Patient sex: F
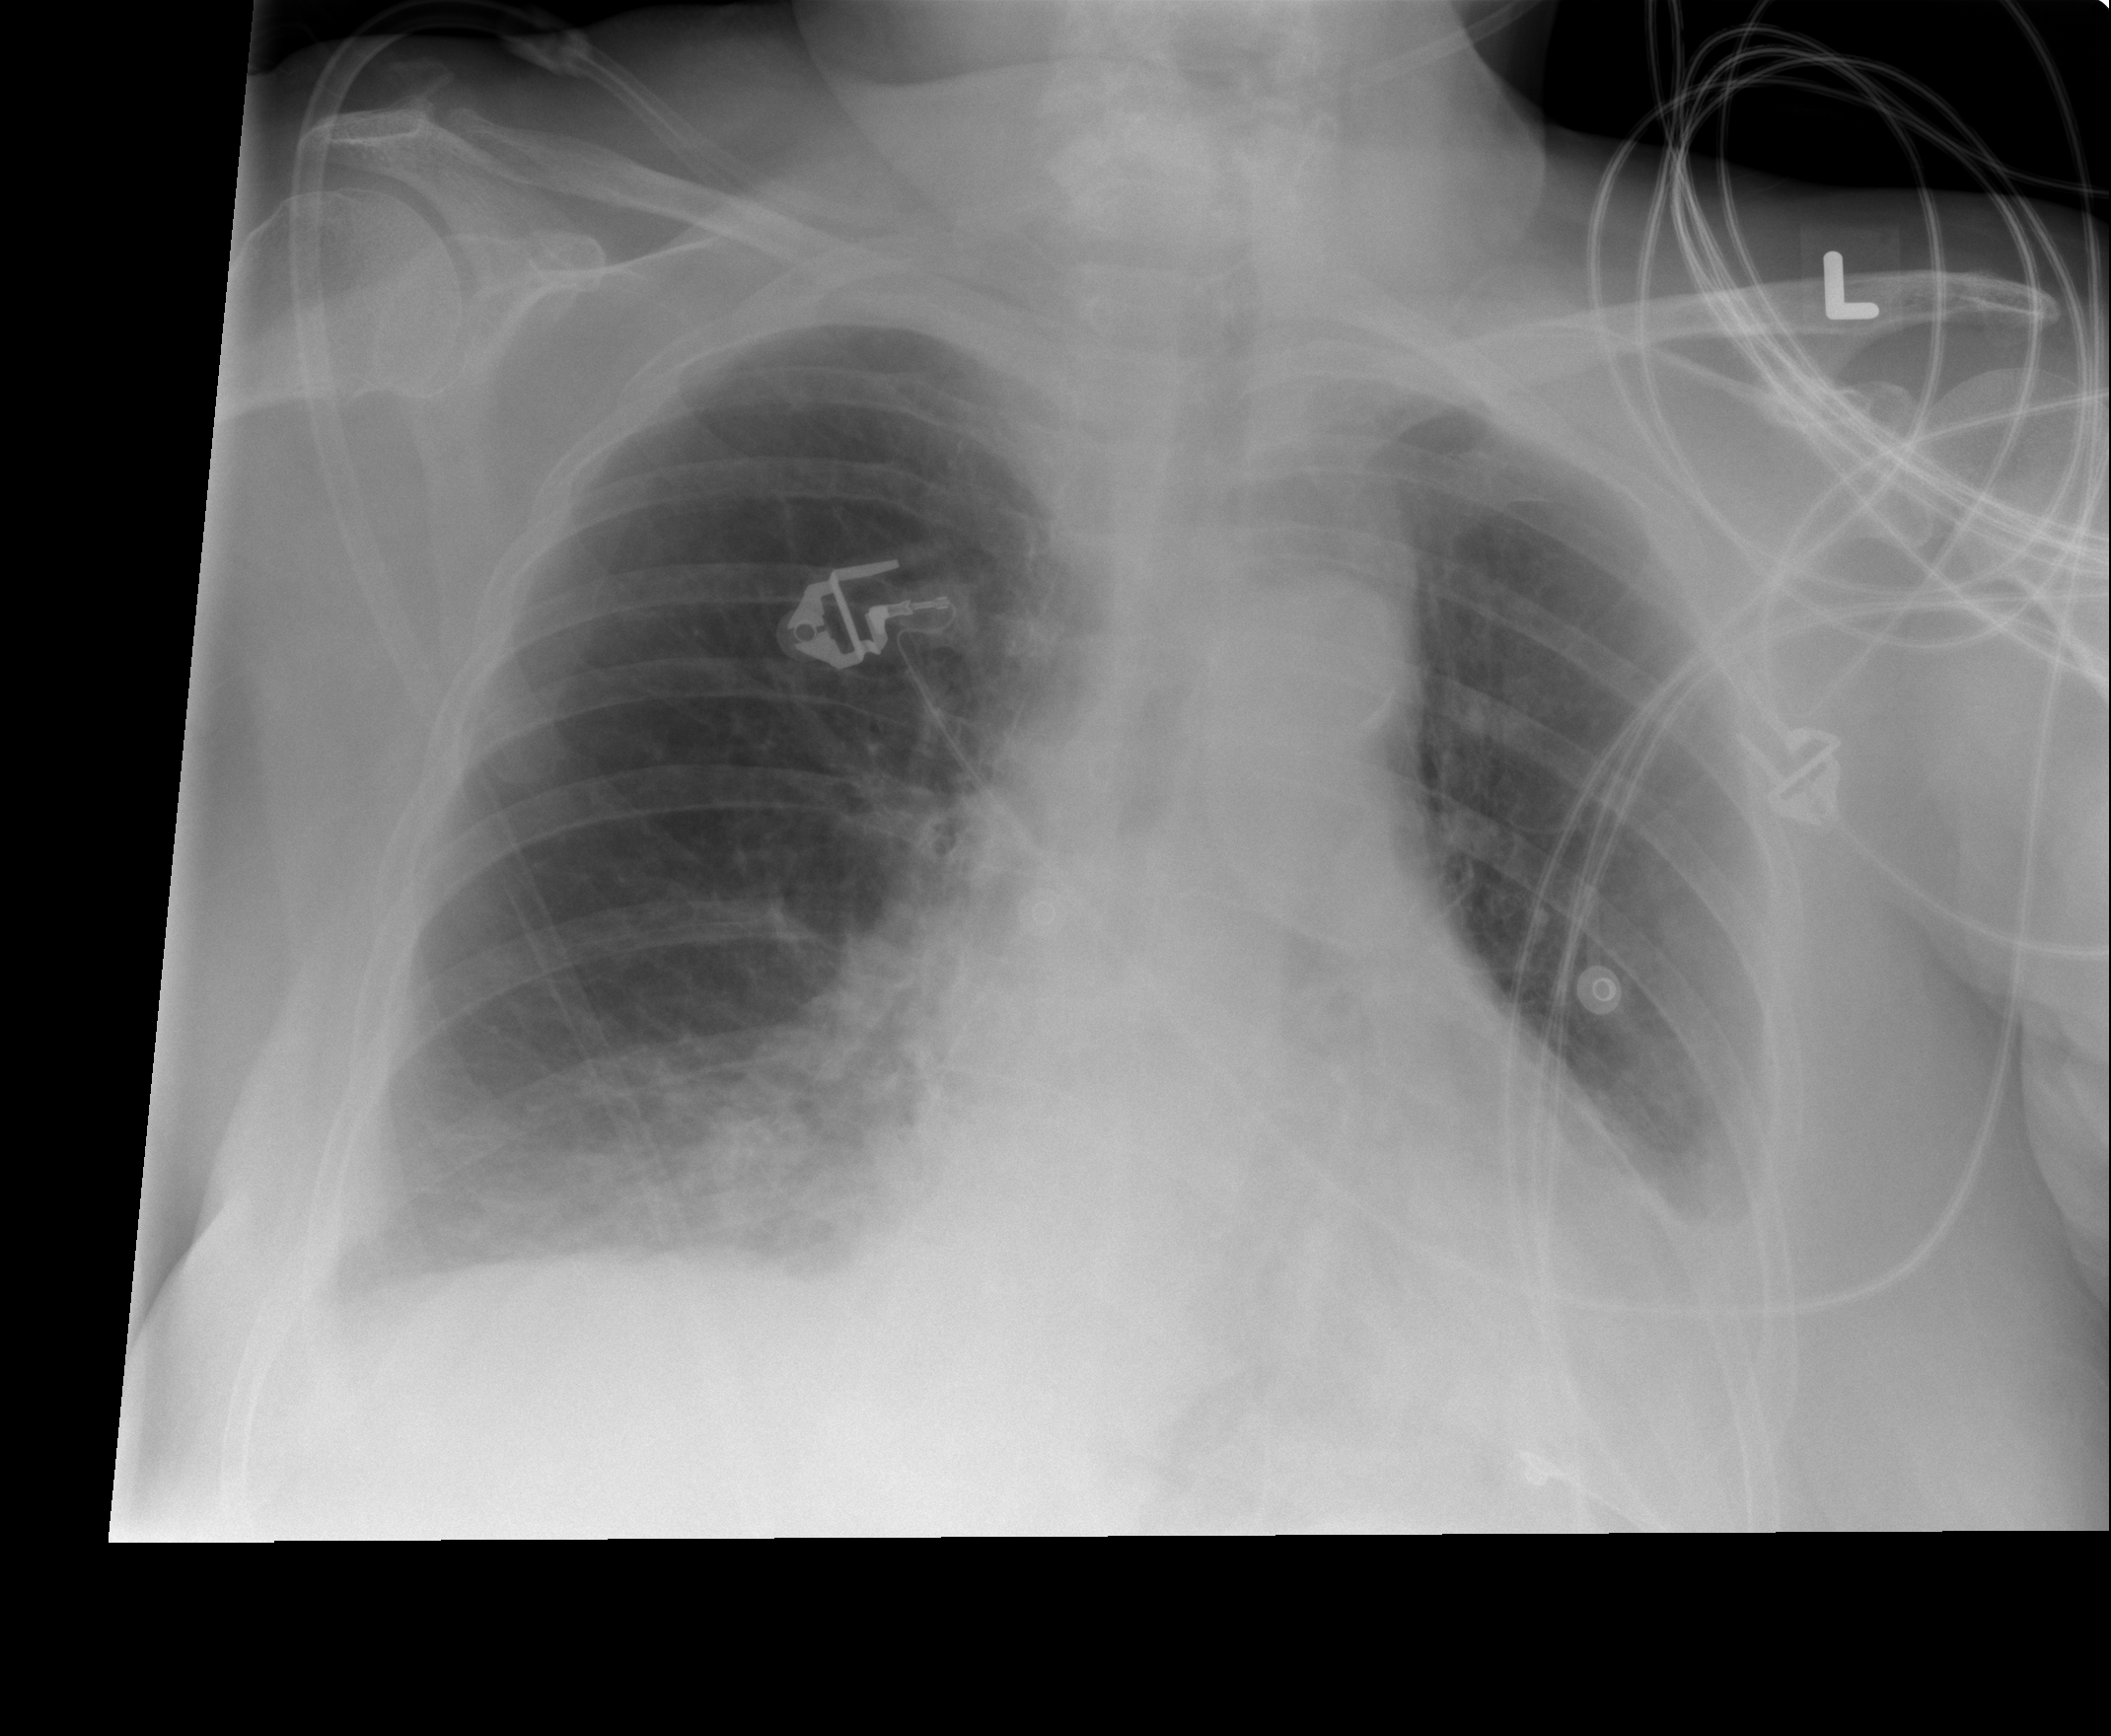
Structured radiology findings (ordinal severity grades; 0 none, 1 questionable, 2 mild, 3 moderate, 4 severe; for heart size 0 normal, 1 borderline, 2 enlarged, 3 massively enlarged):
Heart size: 0
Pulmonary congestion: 0
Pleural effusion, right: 1
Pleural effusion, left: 2
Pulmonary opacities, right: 0
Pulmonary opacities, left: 0
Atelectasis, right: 1
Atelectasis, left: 2